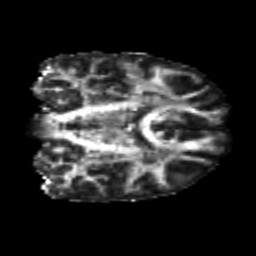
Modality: FA
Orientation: coronal
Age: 23
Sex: male
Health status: healthy
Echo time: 0.074 s